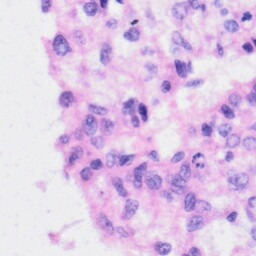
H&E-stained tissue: Liver